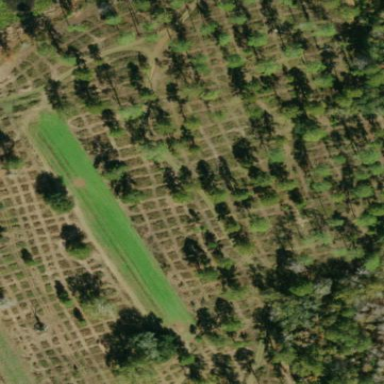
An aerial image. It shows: Orchard.